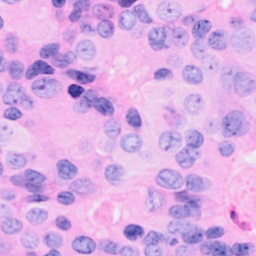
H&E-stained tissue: Breast